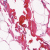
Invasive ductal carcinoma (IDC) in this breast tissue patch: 0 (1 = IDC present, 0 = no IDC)